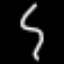
Label: squiggle